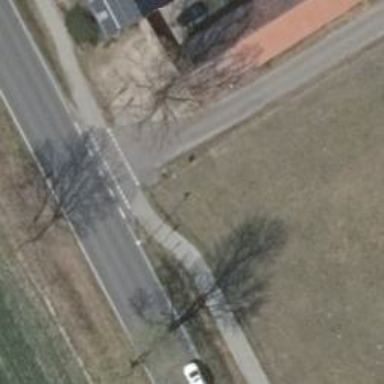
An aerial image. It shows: Road with "give way" sign.